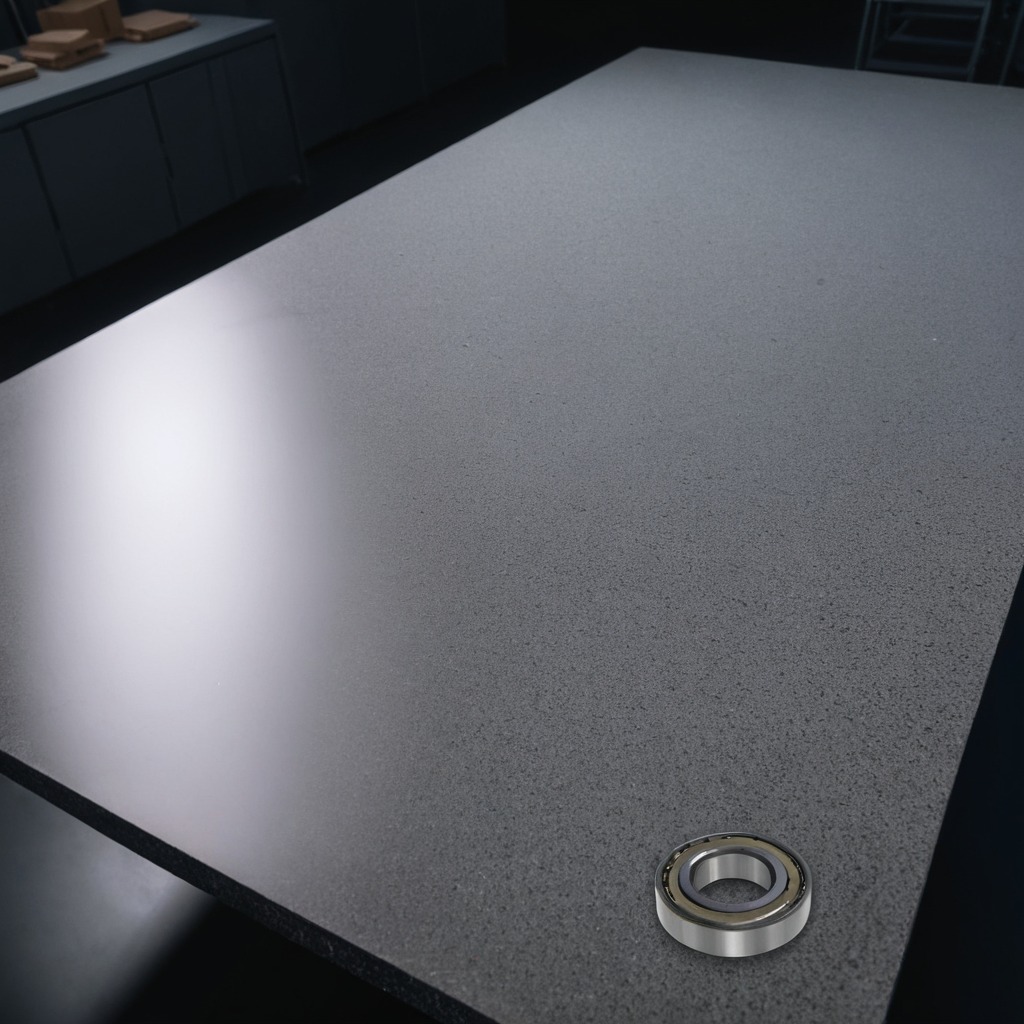
A metal ball bearing is lying on the clean granite table inside a workshop at night dim ambient light soft shadows worn but